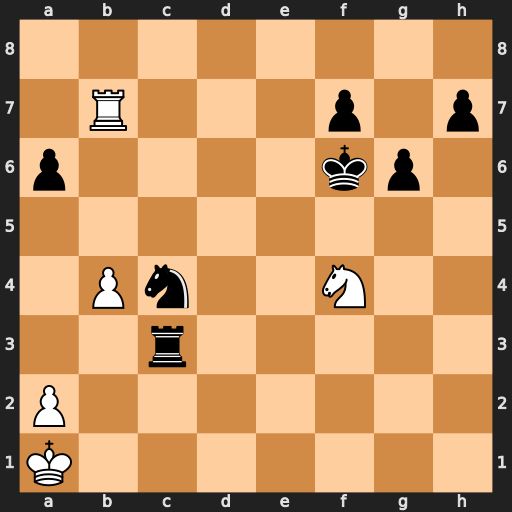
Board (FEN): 8/1R3p1p/p4kp1/8/1Pn2N2/2r5/P7/K7
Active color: w
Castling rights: -
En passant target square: -
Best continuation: Nd5+ Ke6 Nxc3